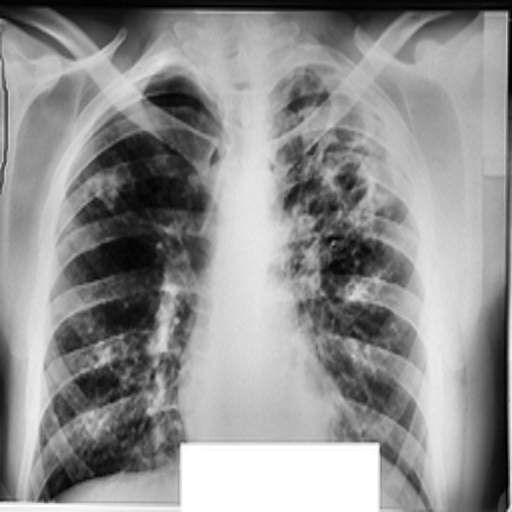
Finding: TUBERCULOSIS